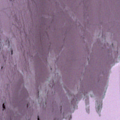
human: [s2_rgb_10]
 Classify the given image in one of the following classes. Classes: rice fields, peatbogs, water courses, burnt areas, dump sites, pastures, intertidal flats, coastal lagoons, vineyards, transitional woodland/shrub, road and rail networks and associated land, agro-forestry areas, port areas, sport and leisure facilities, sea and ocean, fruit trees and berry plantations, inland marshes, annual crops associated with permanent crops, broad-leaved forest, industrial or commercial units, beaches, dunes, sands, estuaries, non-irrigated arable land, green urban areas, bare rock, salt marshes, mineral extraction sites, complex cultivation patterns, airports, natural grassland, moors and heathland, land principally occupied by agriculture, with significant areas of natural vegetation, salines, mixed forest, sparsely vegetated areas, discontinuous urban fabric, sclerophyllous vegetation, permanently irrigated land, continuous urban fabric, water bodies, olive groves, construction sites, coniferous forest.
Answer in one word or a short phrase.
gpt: sea and ocean